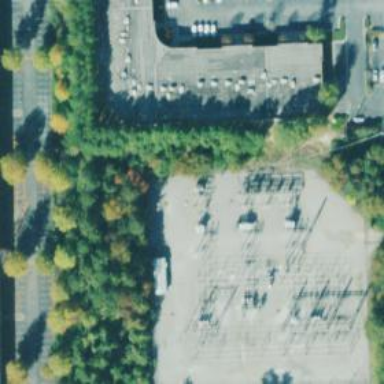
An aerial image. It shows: Switch for power supply.